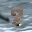
Label: 8